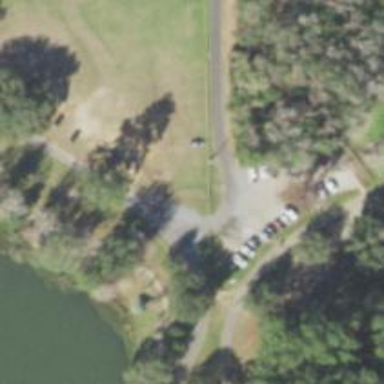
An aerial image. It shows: Disc golf basket.